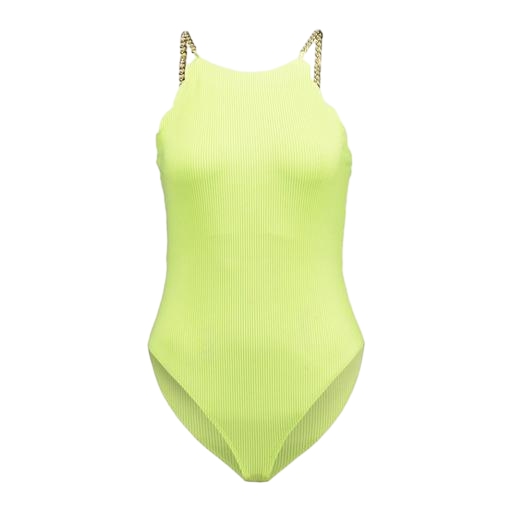
yellow ribbed tank, white melissa chain-link halter top, longline cami, white background